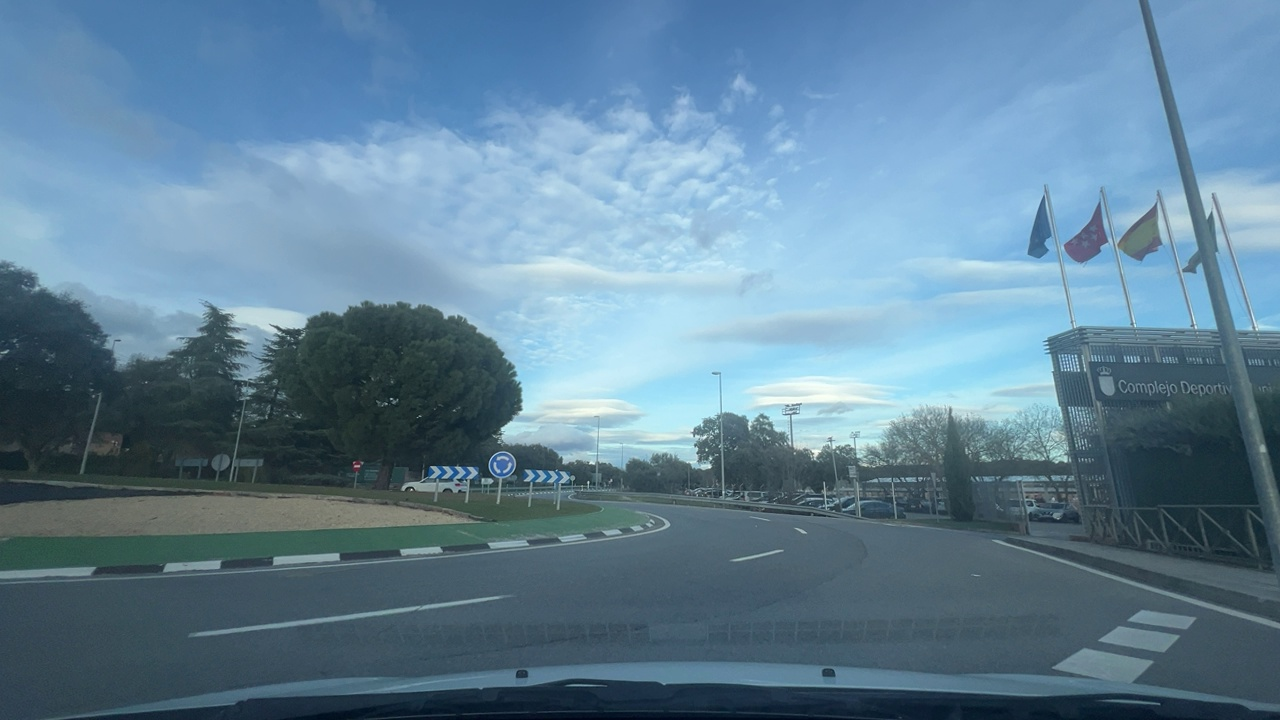
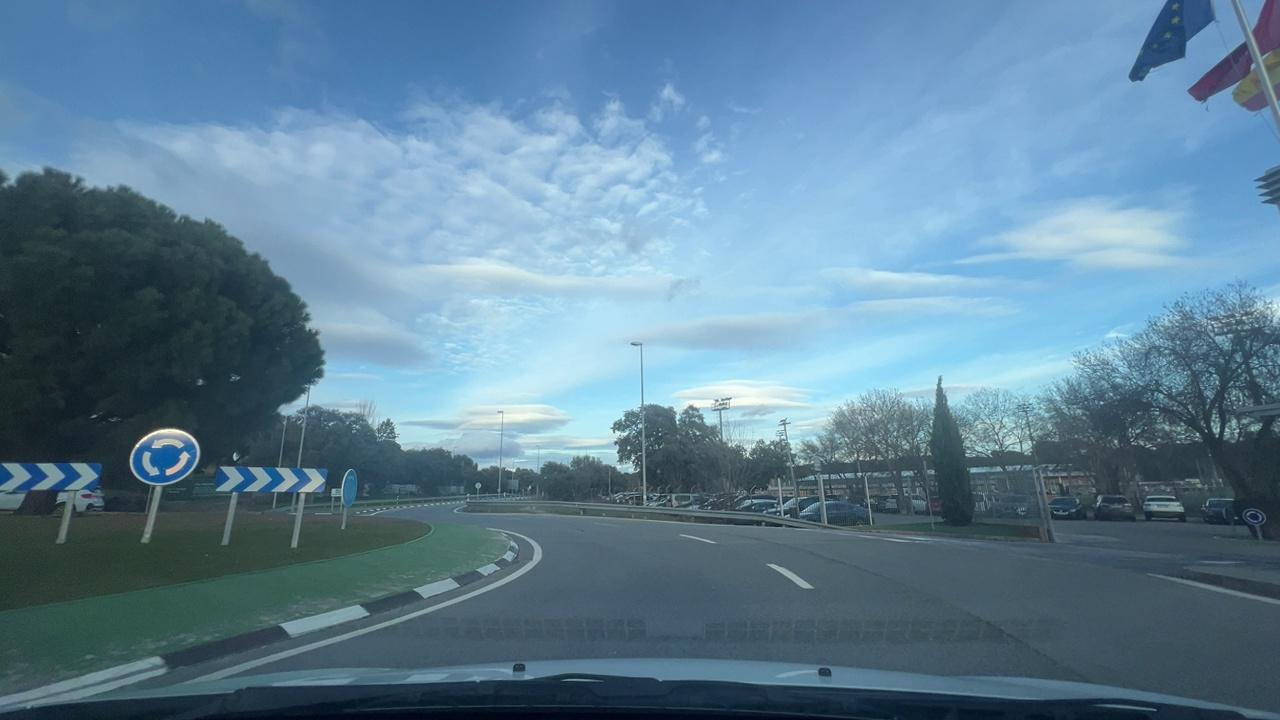
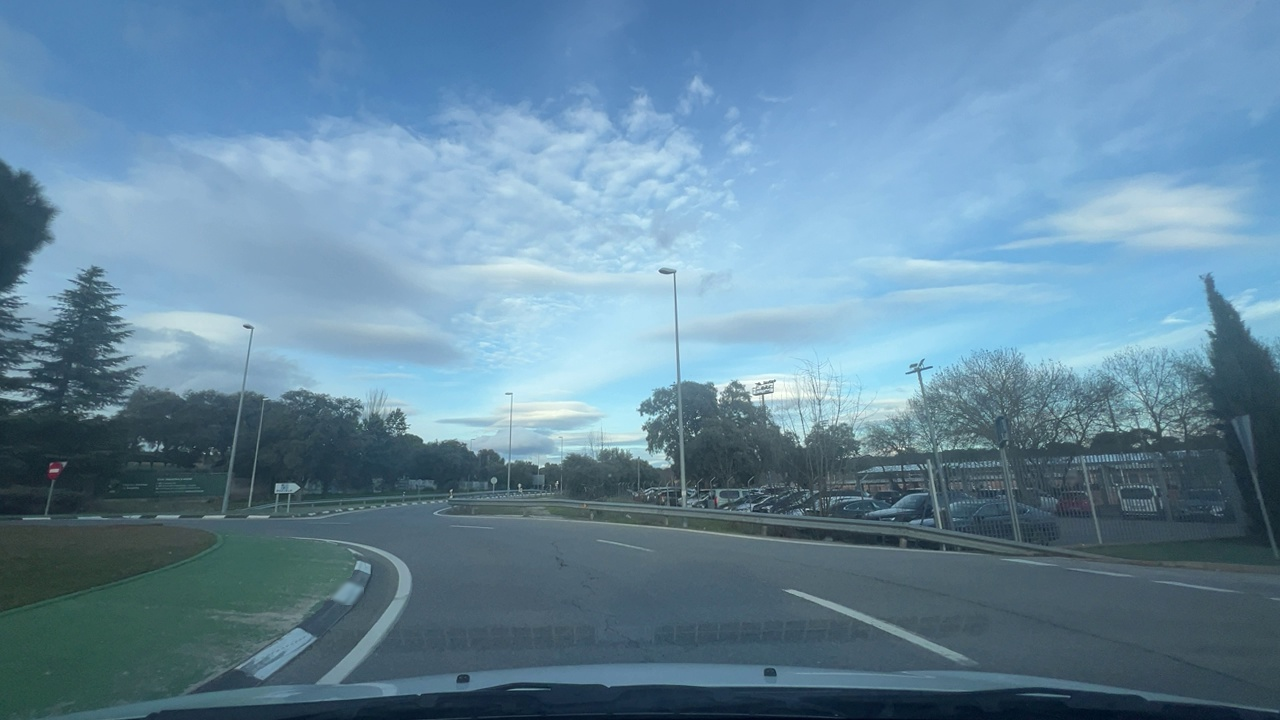
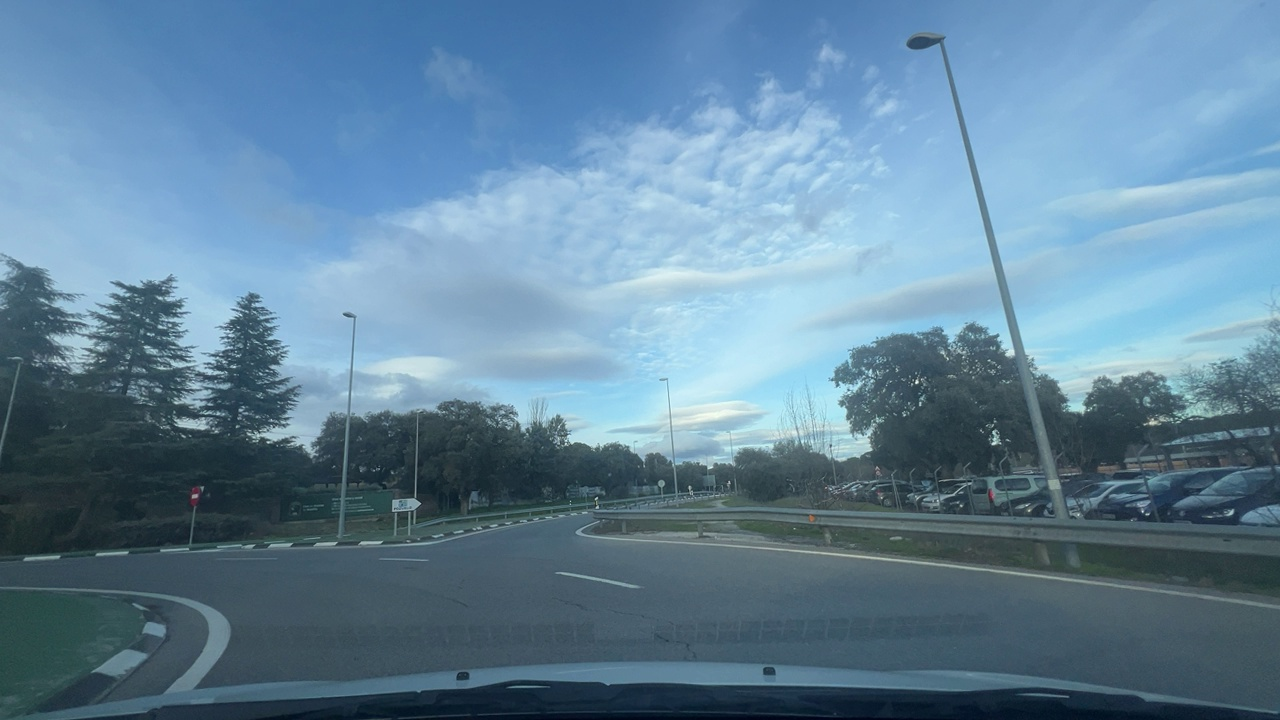
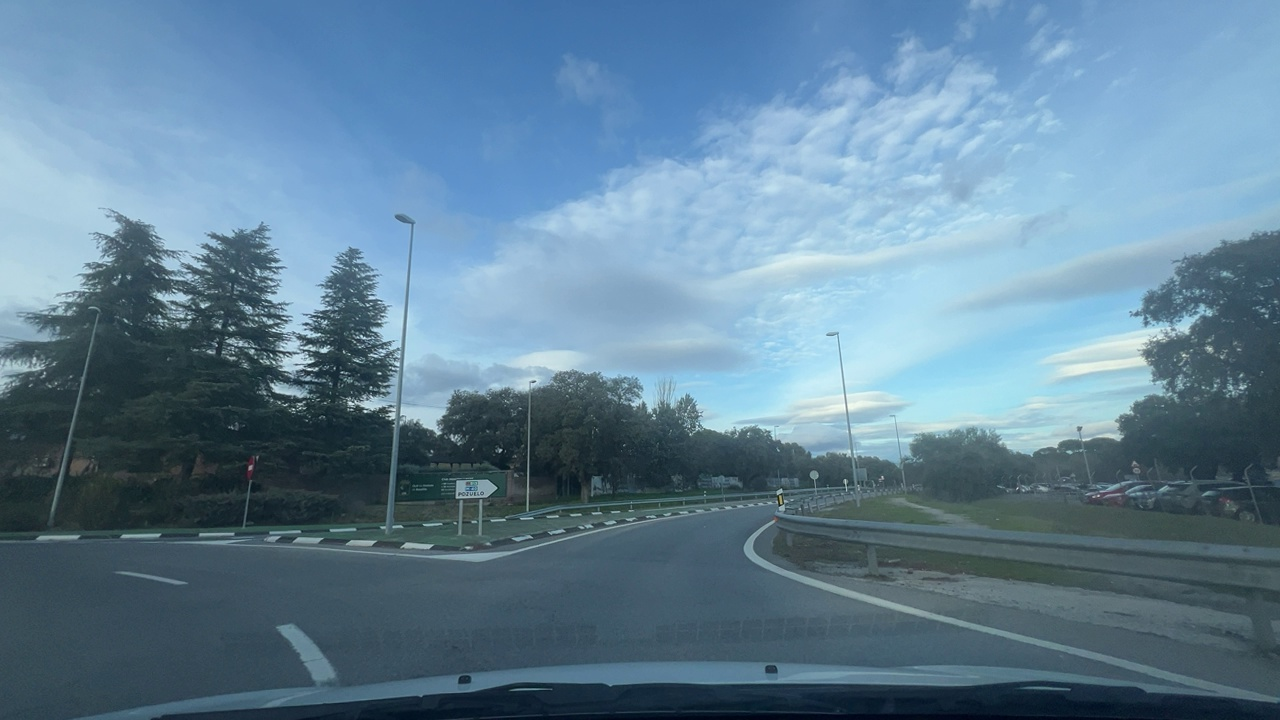
Situation: Roundabout
Question: Is the ego vehicle currently inside a roundabout?
Answer: Yes
Reasoning: The ego vehicle is traveling on the circular roadway surrounding the central island, which indicates it is inside the roundabout.

Situation: Roundabout
Question: Is a roundabout visible ahead in the ego direction?
Answer: Yes
Reasoning: The ego vehicle is traveling on the circular roadway surrounding the central island, which indicates it is inside the roundabout.

Situation: Roundabout
Question: Is the ego vehicle stationary while another vehicle crosses its path within the roundabout?
Answer: No
Reasoning: The ego vehicle is moving on the roundabout and is not stopped; no other vehicle is crossing directly in front while it is stationary.